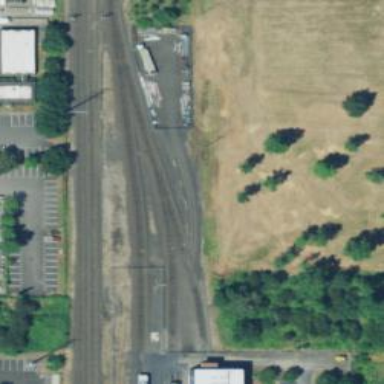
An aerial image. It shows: Wedge used for railway derailment.